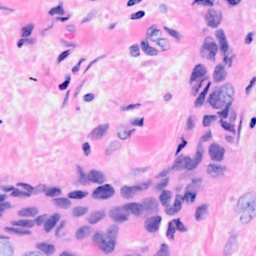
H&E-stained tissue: Breast